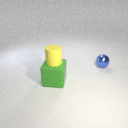
small yellow rubber cylinder above large green rubber cube